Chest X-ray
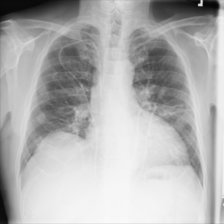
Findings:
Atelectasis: positive
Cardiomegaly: negative
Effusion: negative
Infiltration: positive
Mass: negative
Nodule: negative
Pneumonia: negative
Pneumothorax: negative
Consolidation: negative
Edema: negative
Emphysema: negative
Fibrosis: negative
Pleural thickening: negative
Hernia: negative